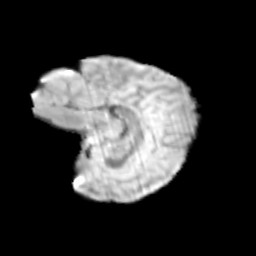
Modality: T2w
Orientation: sagittal
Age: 10
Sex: female
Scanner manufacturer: siemens
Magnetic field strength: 3 T
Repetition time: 3.8 s
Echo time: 0.07 s